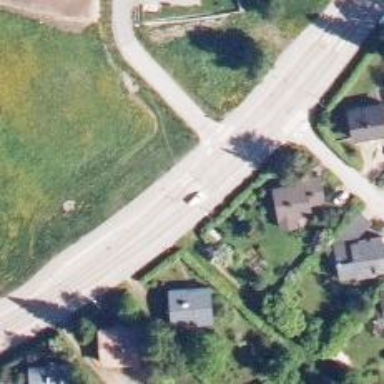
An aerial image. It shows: Asphalt cycleway.